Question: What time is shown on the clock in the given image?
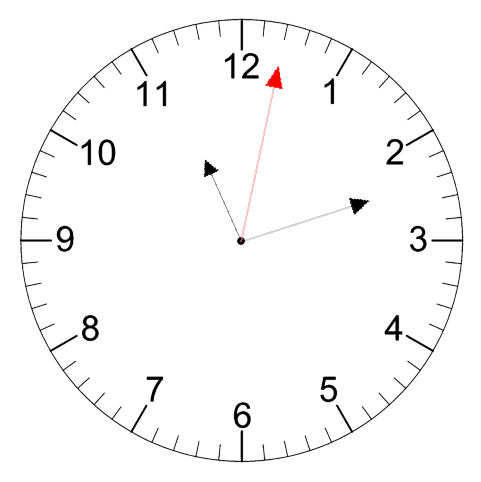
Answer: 11:12:02